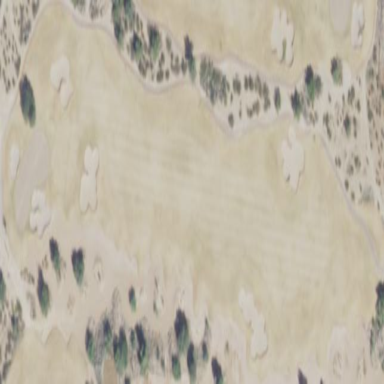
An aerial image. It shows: Rough area on grassy golf course.